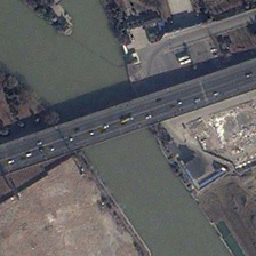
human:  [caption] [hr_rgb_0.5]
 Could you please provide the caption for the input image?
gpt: The car stopped on one side of the bridge across the dark green river.

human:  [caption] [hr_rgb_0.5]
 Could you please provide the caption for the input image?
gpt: There is an island in the middle of the river under the bridge.

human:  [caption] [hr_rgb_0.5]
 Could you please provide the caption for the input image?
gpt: The car stopped by the dark green river bridge.

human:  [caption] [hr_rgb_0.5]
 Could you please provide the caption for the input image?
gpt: In the middle of the river, there is an island under the bridge.

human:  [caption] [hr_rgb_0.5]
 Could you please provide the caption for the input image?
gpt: There is a bare field on one side of the bridge .